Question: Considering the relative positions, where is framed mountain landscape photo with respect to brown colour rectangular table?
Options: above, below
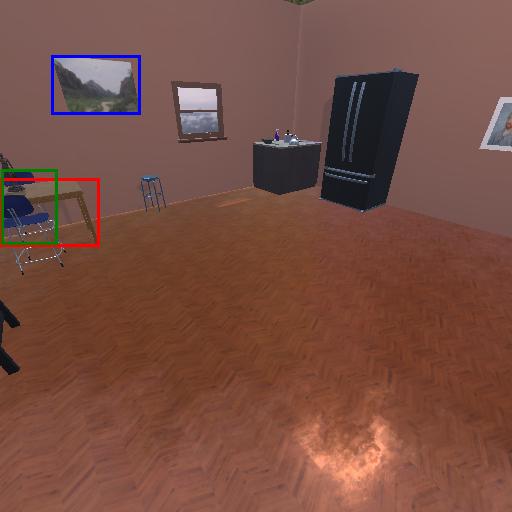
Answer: above